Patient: sex F, age 68
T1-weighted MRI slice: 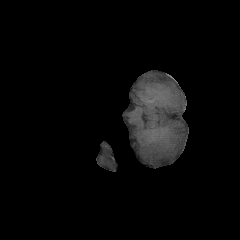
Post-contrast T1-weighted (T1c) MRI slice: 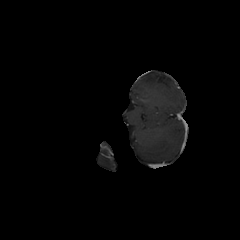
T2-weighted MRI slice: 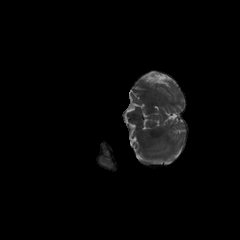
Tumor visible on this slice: no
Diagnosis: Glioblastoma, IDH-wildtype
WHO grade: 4